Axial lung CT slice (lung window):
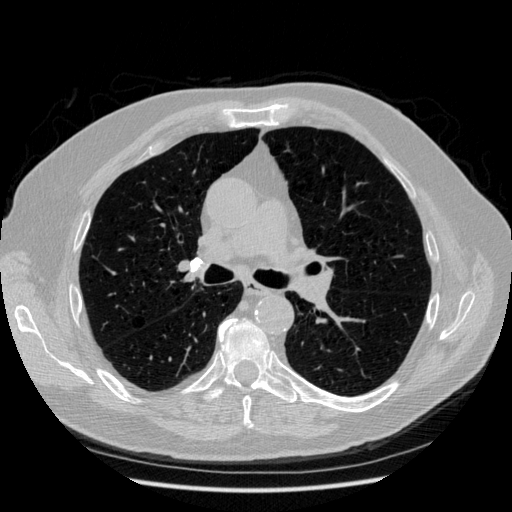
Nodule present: no